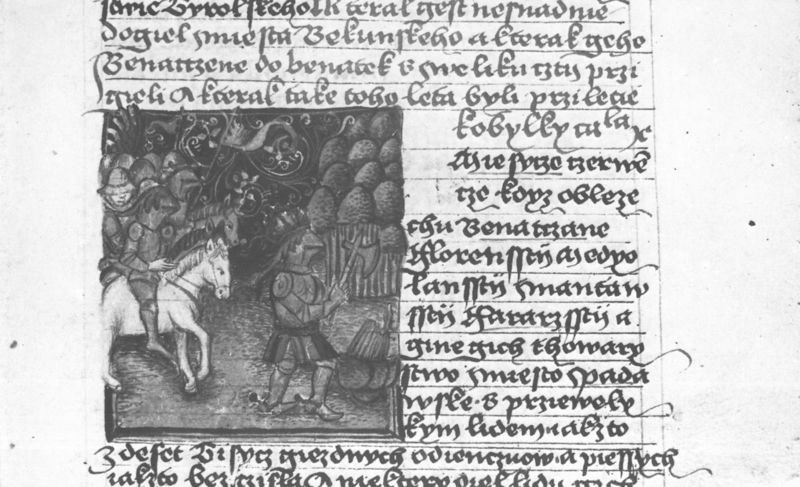
Titel: Die Autobiographie Karl IV. Tschechische Handschrift, geschrieben von Johannes de Rudnitz
Institution: Wien, Österreichische Nationalbibliothek
Schlagwörter: weiß, männer, zeichnung, bild, pferd, reiter, schrift, lanze, men, soldaten, soldier, soldiers, sword, white, black, dark, gray, grey, old, foto, schwert, ritter, schimmel, hand, axt, hell, horses, man, rocks, tree, mittelalter, krieger, florenz, trees, ritterrüstung, armor, armour, helmet, knight, forest, grass, night, animals, army, illustration, battle, boots, writing, handschrift, letters, flag, outside, peasants, banners, human, ancient, latein, ink, shoes, gothic, animal, legs, lines, war, horse, reins, warrior, book, stylized, caligraphy, script, page, latin, illumination, text, mane, leg, middle ages, words, manuscript, middle age, lantze, woods, kneel, knights, axe, font, white horse, ax, handwritten, cursive, enemies, strawberry, warhorse, illuminata, helemt